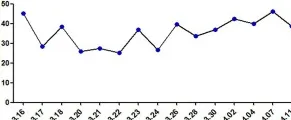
Clinical course and skin hyperpigmentation of the patient. (B) White blood cell (WBC) count in the peripheral blood.
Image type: pathology (immunostaining)